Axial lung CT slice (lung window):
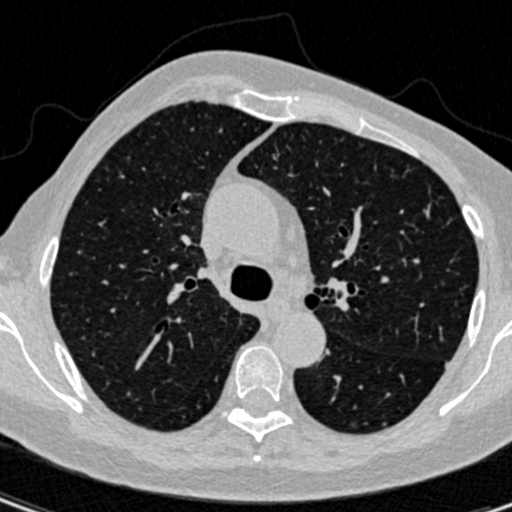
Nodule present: no